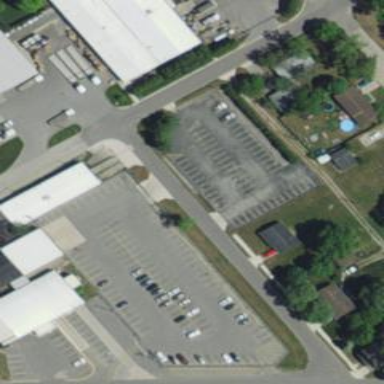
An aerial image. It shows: Parking area.